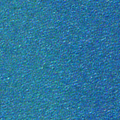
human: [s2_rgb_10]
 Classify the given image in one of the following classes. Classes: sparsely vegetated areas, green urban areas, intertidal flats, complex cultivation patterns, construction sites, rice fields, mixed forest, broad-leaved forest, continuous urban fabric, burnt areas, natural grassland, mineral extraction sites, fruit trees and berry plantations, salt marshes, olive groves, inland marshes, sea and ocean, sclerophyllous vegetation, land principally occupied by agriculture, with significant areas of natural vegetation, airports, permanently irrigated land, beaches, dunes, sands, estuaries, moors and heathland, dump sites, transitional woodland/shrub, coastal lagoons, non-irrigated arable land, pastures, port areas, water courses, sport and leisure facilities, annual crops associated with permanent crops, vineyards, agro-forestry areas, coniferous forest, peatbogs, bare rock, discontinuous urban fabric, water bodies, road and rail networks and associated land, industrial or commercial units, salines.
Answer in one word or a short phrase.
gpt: sea and ocean